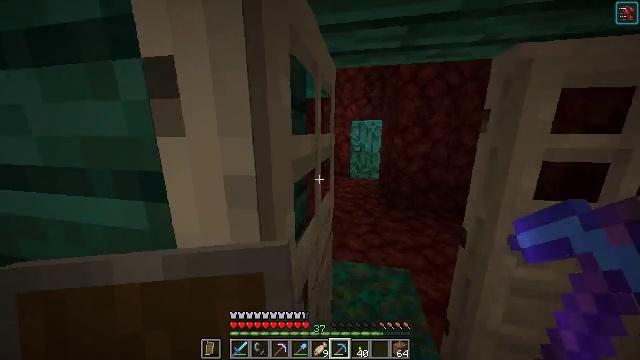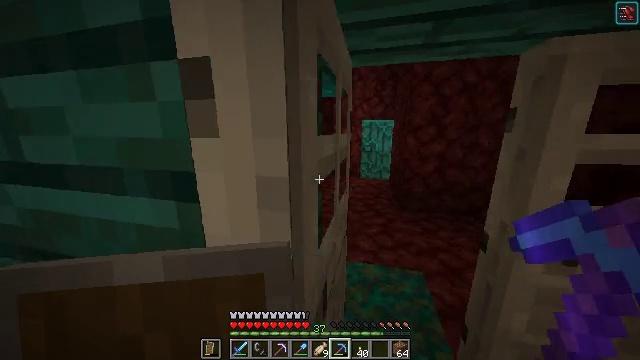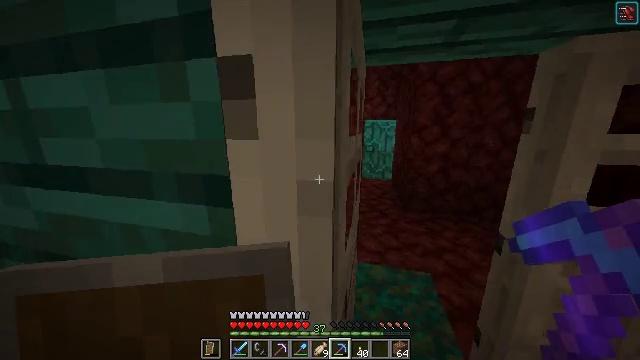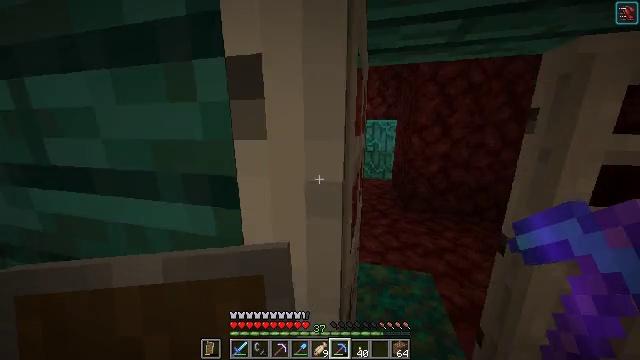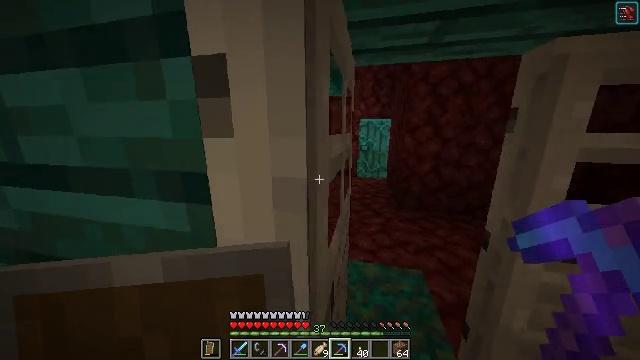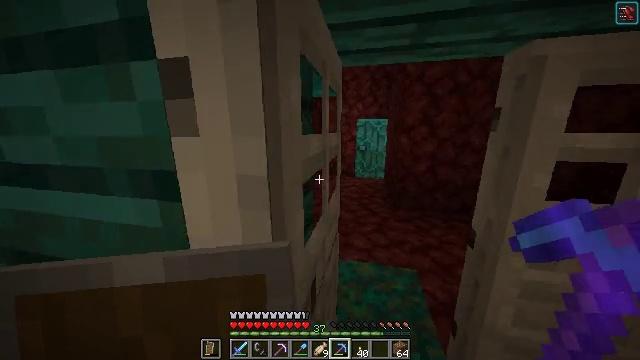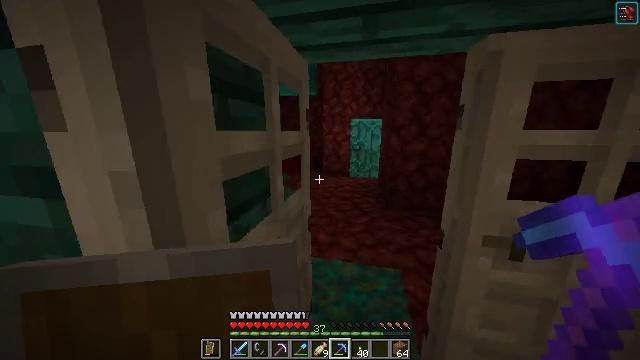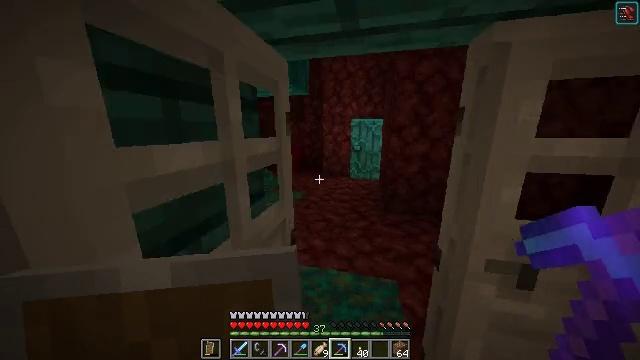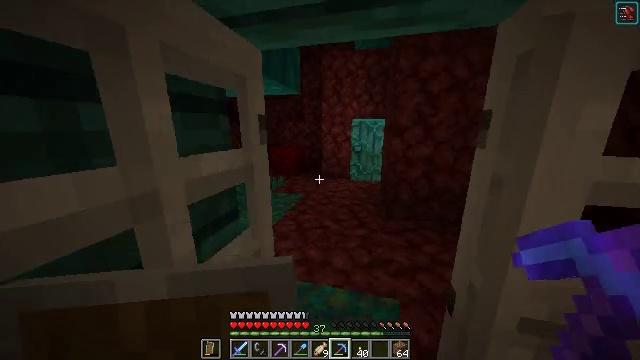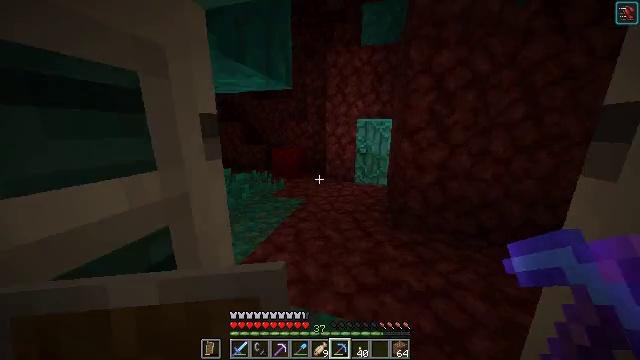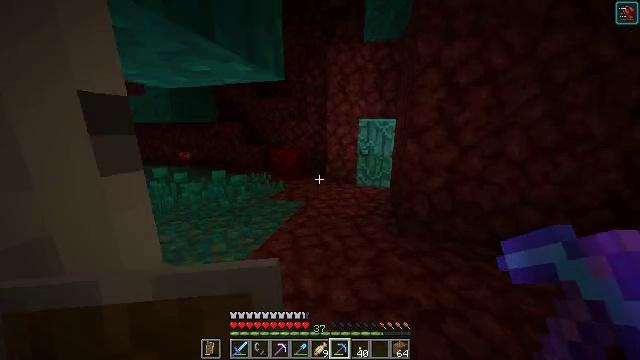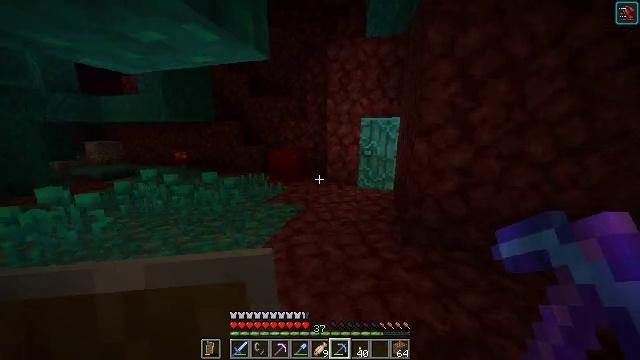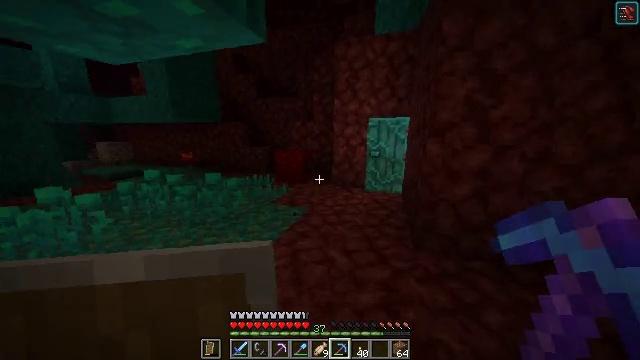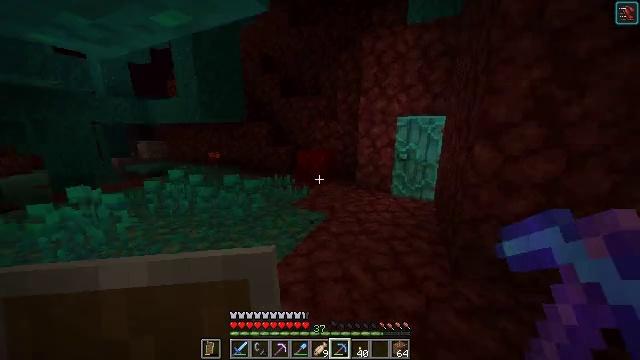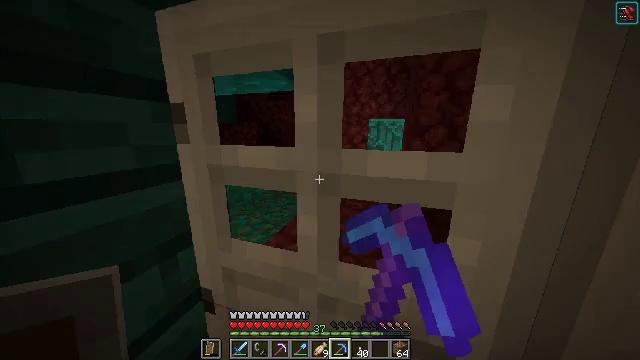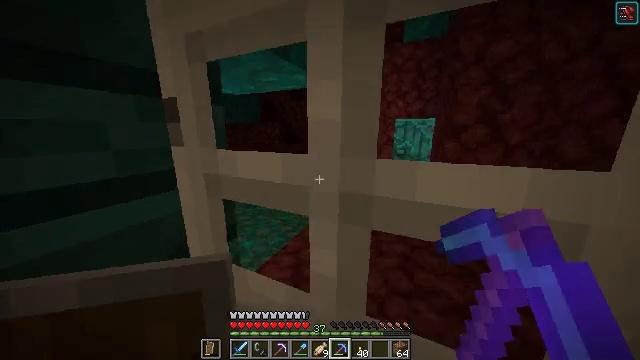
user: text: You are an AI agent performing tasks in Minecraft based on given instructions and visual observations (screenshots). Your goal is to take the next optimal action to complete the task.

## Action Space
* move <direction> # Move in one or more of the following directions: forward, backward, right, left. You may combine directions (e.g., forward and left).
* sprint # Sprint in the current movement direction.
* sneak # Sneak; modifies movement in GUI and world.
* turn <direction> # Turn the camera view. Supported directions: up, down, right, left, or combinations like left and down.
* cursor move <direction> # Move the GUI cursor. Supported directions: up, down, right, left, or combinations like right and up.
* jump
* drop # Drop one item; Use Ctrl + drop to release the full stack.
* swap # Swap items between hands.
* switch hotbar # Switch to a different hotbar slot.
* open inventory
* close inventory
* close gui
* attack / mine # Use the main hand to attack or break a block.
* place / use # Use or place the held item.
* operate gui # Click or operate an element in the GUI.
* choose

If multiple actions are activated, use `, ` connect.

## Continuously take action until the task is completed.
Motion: motion action
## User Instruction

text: Gather the crimson fungus.
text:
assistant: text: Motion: move forward, turn left
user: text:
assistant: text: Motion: move forward
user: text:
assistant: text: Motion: move forward and move right
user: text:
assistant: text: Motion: move forward and move right, turn right
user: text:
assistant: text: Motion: move forward and move right
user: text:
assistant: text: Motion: move forward and move right
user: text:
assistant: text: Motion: move forward
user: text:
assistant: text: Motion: move forward
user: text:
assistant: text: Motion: move forward, turn left
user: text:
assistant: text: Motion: move forward
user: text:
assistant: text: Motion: move forward
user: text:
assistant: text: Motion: move forward, turn left
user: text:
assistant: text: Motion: move forward, turn left
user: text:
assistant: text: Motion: move forward, turn left
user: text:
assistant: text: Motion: move forward and move right, turn left
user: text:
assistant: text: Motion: move forward and move right, turn left and up
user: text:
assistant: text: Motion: move forward and move right, turn left and up
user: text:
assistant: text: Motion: move forward and move right, turn left and up
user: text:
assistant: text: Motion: move forward and move right, turn left and up
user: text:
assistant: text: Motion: move forward and move right, turn up
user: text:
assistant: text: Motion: move forward and move right, turn right
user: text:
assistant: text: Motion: move forward, turn right and down
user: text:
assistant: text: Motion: turn right and up
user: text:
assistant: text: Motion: move back, turn right and up
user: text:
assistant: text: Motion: move back, turn right and up
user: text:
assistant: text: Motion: move back, turn right and up
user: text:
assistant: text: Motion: move back, turn up
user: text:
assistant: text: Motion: move back, turn up
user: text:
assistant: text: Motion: move back, turn up
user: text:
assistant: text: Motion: move back, turn up